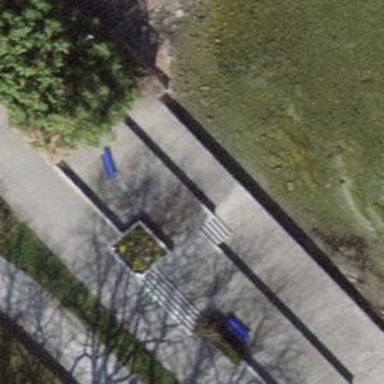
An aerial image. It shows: Bench.